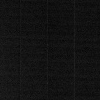
Atmospheric dust classification: dusty